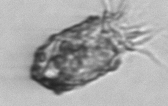
Label: Tintinnopsis